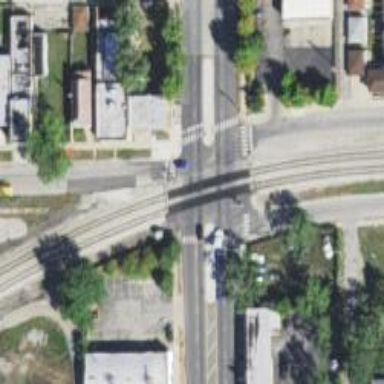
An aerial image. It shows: Railway crossing.